Question: I had a strange issue while debugging some code.
Here is the relevant I use to test something (we don't care here what I test):
'''
private void launch(){
System.out.println("DIAGNOSIS ");
System.out.println("commands size: "+commands.size());
System.out.println("commands top element: "+commands.peek());
SimpleCommand command = commands.peek();
System.out.println("simple command peek :"+command);
if(!isEmpty()) {
commands.peek().apply();
countDown.reset(delays.peek());
countDown.run();
}
}
'''
And here, what I the debug window shows me:

As you can see when I call toString() on an instance of SimpleCommand.class
It shows that the given object is in fact a BattleInteractionMachine.class (BIM). It should be obvious but I want to specify that I haven't override the toString method from Object.class
Yet, those two classes are not related to each other
SimpleCommand inherance tree: SimpleCommand < Command < Object
BIM inherance tree: BIM < MachineState < Object
I am totally clueless on how it is even possible...
Any idea about how it can happen? I don't seek a specific answer to my case but rather a general understanding on how this issue can rise.
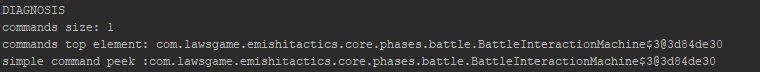
Answer: The object returned from 'commands.peek()' is a 'BattleInteractionMachine' object.
You missed the '$3' part of the displayed name, which is part of the class name of the returned object. Anything before the '@' sign is the fully qualified class name.
The '$' and number suffix means that the object is an instance of an defined inside the 'BattleInteractionMachine' class.
The number 3 would indicate that BIM declares at least two other anonymous classes, since numbering generally starts with 1. If you can see the 'BattleInteractionMachine.class' on your file system or in a '.jar' file, you'll also see other 'BattleInteractionMachine$XXX.class' files, where XXX can be a number or a name or something more complex.
E.g. something like this:
'''
class BattleInteractionMachine {
// ...
void somemethod() {
// ...
SimpleCommand command = new SimpleCommand() {
// methods here
}
// ...
}
// ...
}
'''